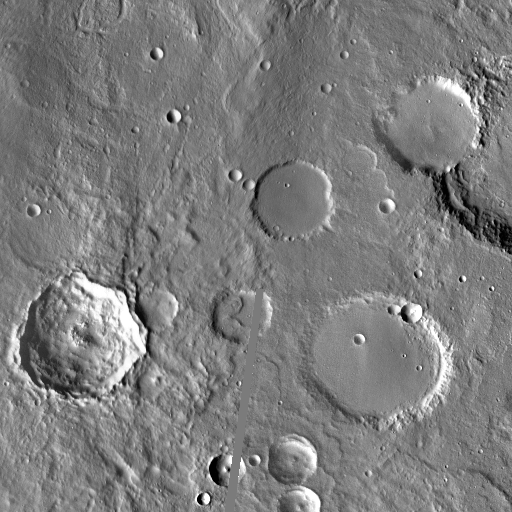
Crater classes present: Background, Other, Layered, Buried, Secondary